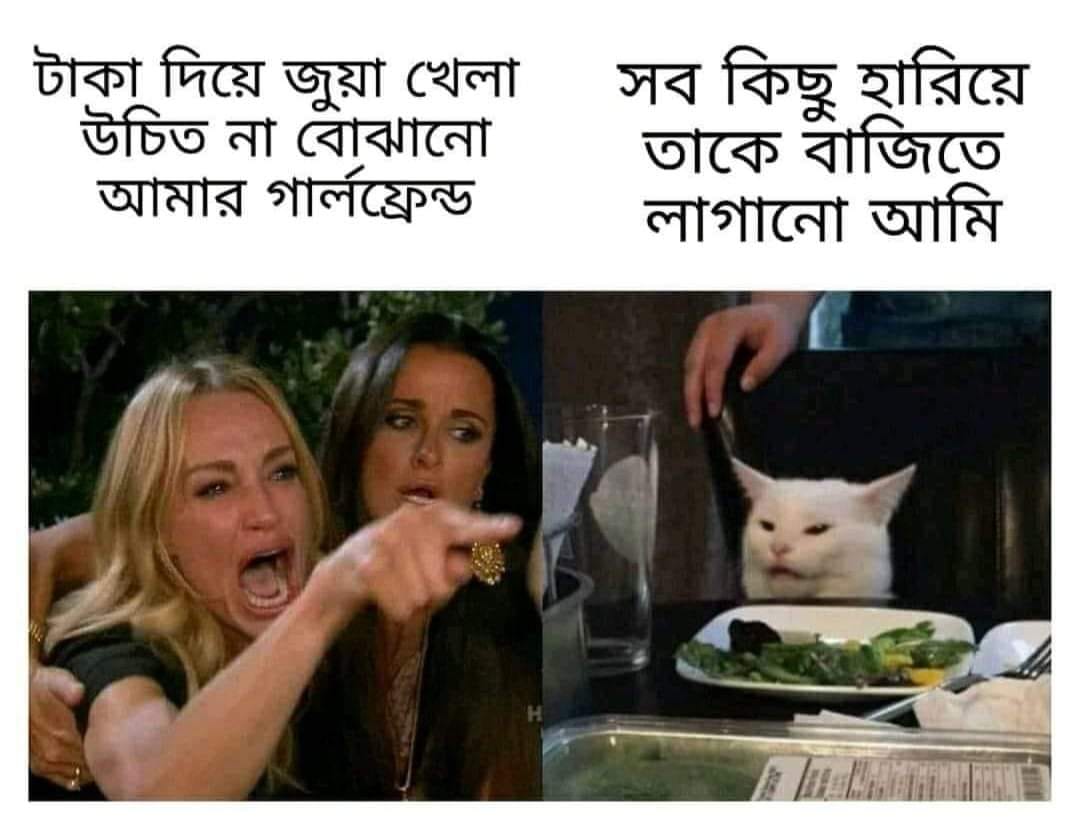
Caption: টাকা দিয়ে জুয়া খেলা উচিৎ না বোঝানো আমার গালফ্রেন্ড      সব কিছু হারিয়ে তাকে বাজিতে লাগানো আমি
Label: hate